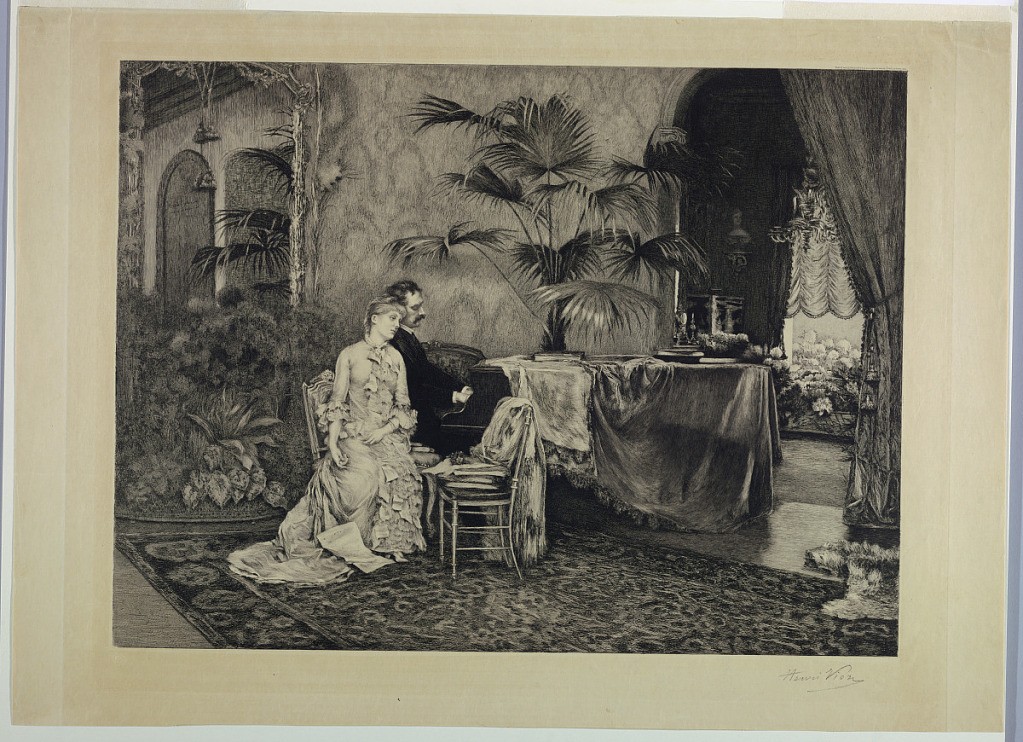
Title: Harmony
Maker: Henri Felix Vion, French, 1854 - 1891
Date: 1885
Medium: Etching on paper
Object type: Print
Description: A drawing room in a large house, in which is seen a man playing a grand piano and a seated lady leaning on his right shoulder, listening.